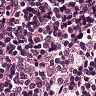
Metastatic tissue present: no